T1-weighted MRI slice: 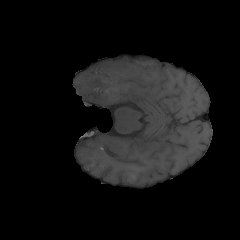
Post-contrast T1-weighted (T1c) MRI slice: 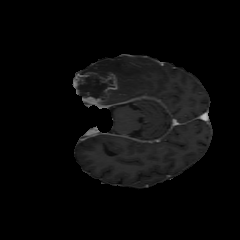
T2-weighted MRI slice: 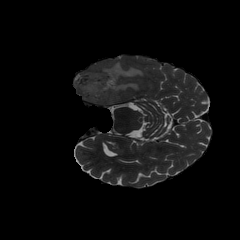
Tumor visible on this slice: yes